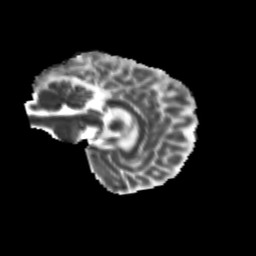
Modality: MD
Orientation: sagittal
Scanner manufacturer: siemens
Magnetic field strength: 3 T
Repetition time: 9.2 s
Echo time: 0.084 s